Question: I'm trying set camera on the background of UIView in UIViewController, in order to be able to draw on it.
How to do that?

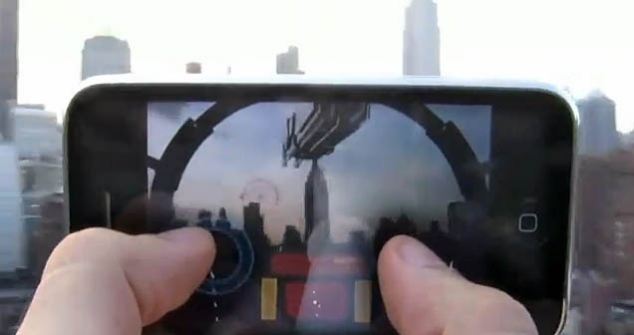
Answer: You could try something like this:
I add two 'UIView's to my 'UIViewController''s main view, one called 'previewView' (for the camera) and another 'UIView' called 'boxView' (which is above the camera view)
'''
class ViewController: UIViewController {
var previewView : UIView!
var boxView:UIView!
//Camera Capture requiered properties
var videoDataOutput: AVCaptureVideoDataOutput!
var videoDataOutputQueue: DispatchQueue!
var previewLayer:AVCaptureVideoPreviewLayer!
var captureDevice : AVCaptureDevice!
let session = AVCaptureSession()
var currentFrame: CIImage!
var done = false
override func viewDidLoad() {
super.viewDidLoad()
previewView = UIView(frame: CGRect(x: 0, y: 0, width: UIScreen.main.bounds.size.width, height: UIScreen.main.bounds.size.height))
previewView.contentMode = .scaleAspectFit
view.addSubview(previewView)
//Add a box view
boxView = UIView(frame: CGRect(x: 0, y: 0, width: 100, height: 200))
boxView.backgroundColor = UIColor.green
boxView.alpha = 0.3
view.addSubview(boxView)
self.setupAVCapture()
}
override func viewWillAppear(_ animated: Bool) {
if !done {
session.startRunning()
}
}
override func didReceiveMemoryWarning() {
super.didReceiveMemoryWarning()
}
override var shouldAutorotate: Bool {
if (UIDevice.current.orientation == UIDeviceOrientation.landscapeLeft ||
UIDevice.current.orientation == UIDeviceOrientation.landscapeRight ||
UIDevice.current.orientation == UIDeviceOrientation.unknown) {
return false
}
else {
return true
}
}
}
// AVCaptureVideoDataOutputSampleBufferDelegate protocol and related methods
extension ViewController: AVCaptureVideoDataOutputSampleBufferDelegate{
func setupAVCapture(){
session.sessionPreset = AVCaptureSession.Preset.vga640x480
guard let device = AVCaptureDevice
.default(AVCaptureDevice.DeviceType.builtInWideAngleCamera,
for: .video,
position: AVCaptureDevice.Position.front) else{
return
}
captureDevice = device
beginSession()
done = true
}
func beginSession(){
var deviceInput: AVCaptureDeviceInput!
do {
deviceInput = try AVCaptureDeviceInput(device: captureDevice)
guard deviceInput != nil else {
print("error: cant get deviceInput")
return
}
if self.session.canAddInput(deviceInput){
self.session.addInput(deviceInput)
}
videoDataOutput = AVCaptureVideoDataOutput()
videoDataOutput.alwaysDiscardsLateVideoFrames=true
videoDataOutputQueue = DispatchQueue(label: "VideoDataOutputQueue")
videoDataOutput.setSampleBufferDelegate(self, queue:self.videoDataOutputQueue)
if session.canAddOutput(self.videoDataOutput){
session.addOutput(self.videoDataOutput)
}
videoDataOutput.connection(with: AVMediaType.video)?.isEnabled = true
self.previewLayer = AVCaptureVideoPreviewLayer(session: self.session)
self.previewLayer.videoGravity = AVLayerVideoGravity.resizeAspect
let rootLayer: CALayer = self.previewView.layer
rootLayer.masksToBounds = true
self.previewLayer.frame = rootLayer.bounds
rootLayer.addSublayer(self.previewLayer)
session.startRunning()
} catch let error as NSError {
deviceInput = nil
print("error: \(error.localizedDescription)")
}
}
func captureOutput(_ output: AVCaptureOutput, didOutput sampleBuffer: CMSampleBuffer, from connection: AVCaptureConnection) {
currentFrame = self.convertImageFromCMSampleBufferRef(sampleBuffer)
}
// clean up AVCapture
func stopCamera(){
session.stopRunning()
done = false
}
func convertImageFromCMSampleBufferRef(_ sampleBuffer:CMSampleBuffer) -> CIImage{
let pixelBuffer: CVPixelBuffer = CMSampleBufferGetImageBuffer(sampleBuffer)!
let ciImage:CIImage = CIImage(cvImageBuffer: pixelBuffer)
return ciImage
}
}
'''
You can replace the boxView's 'frame' with mainView's 'frame'and don't set its background property. This way you can use this view to add more subviews.
> 'Info.plist'
Here's a screenshot to show the Camera access request
<URL>
I hope this can help!